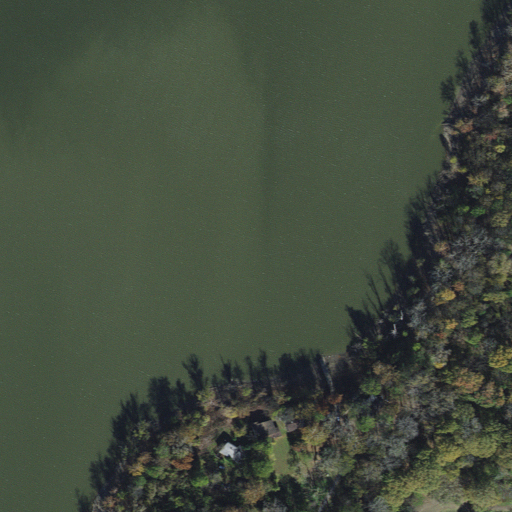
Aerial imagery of levee in Mississippi named Sunflower Revetment containing open water, woody wetlands, open development, and herbaceous wetlands